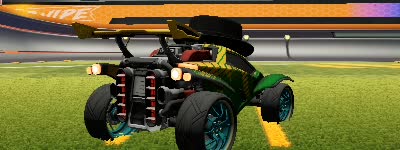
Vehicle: octane